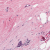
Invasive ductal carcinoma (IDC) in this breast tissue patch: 0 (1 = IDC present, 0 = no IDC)